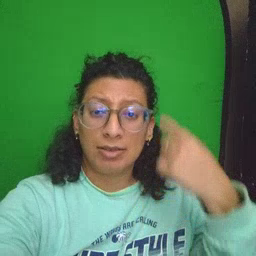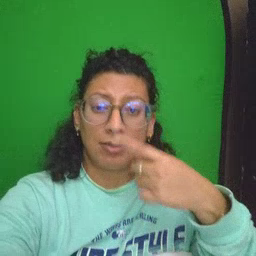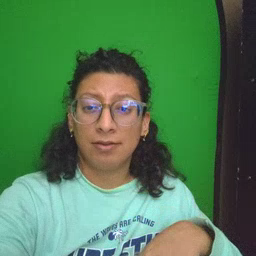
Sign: face